Interaction volume radius: 5 \u00c5
Interaction volume height: 35 \u00c5
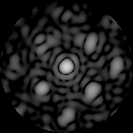
Disorder parameter: 0.4147